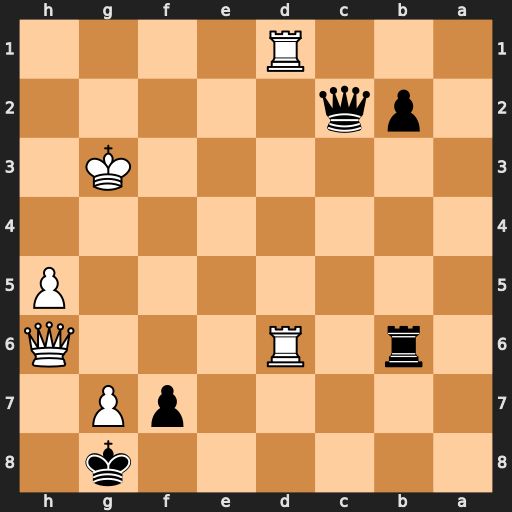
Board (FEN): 6k1/5pP1/1r1R3Q/7P/8/6K1/1pq5/3R4
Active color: b
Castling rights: -
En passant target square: -
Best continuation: Rb3+ R1d3 Rxd3+ Rxd3 Qxd3+